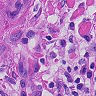
Metastatic tissue present: yes